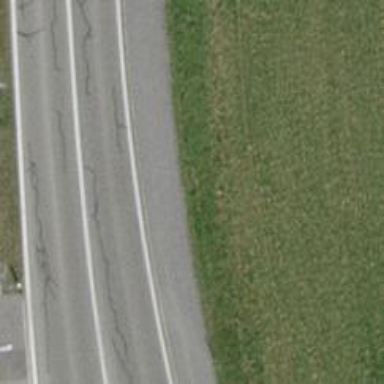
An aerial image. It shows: Asphalt sidewalk path.